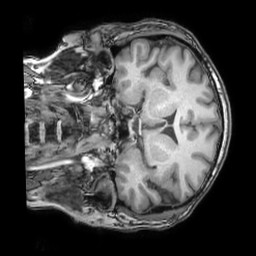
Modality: T1w
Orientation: coronal
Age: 48
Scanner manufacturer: philips
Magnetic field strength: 3 T
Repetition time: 0.007 s
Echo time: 0.003501 s